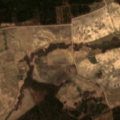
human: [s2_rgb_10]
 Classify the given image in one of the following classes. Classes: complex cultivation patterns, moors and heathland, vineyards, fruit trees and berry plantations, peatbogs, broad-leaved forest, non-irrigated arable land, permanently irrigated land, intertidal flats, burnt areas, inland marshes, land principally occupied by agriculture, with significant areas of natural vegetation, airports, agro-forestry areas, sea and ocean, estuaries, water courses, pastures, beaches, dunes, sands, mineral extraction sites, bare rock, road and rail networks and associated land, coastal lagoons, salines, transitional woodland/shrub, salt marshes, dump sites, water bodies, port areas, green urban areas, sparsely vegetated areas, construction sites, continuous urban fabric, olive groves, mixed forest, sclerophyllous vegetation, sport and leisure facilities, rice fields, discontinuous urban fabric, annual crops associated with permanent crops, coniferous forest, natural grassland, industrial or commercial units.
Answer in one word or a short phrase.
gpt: non-irrigated arable land, land principally occupied by agriculture, with significant areas of natural vegetation, broad-leaved forest, coniferous forest, mixed forest